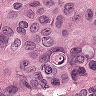
Metastatic tissue present: yes